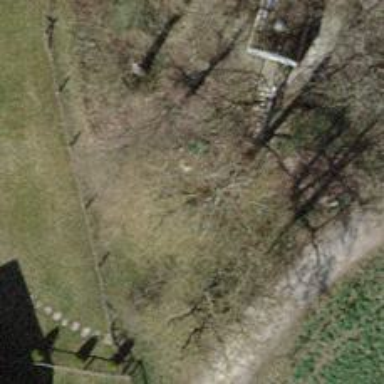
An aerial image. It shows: Picnic site with bench for relaxation.